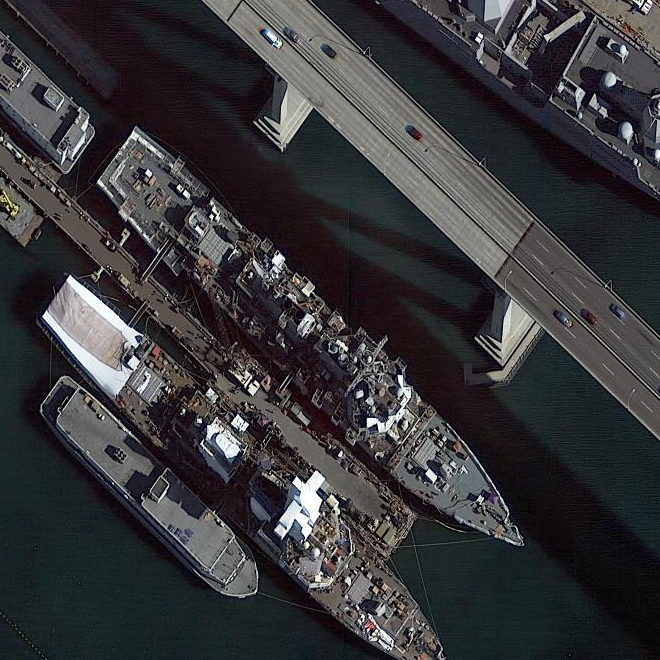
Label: destroyer